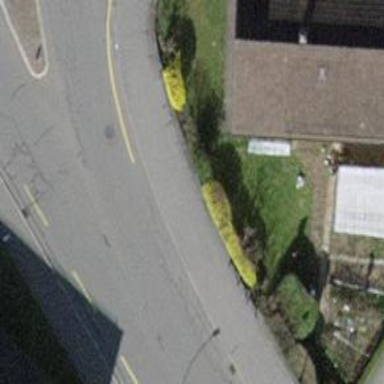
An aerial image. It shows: Asphalt sidewalk.